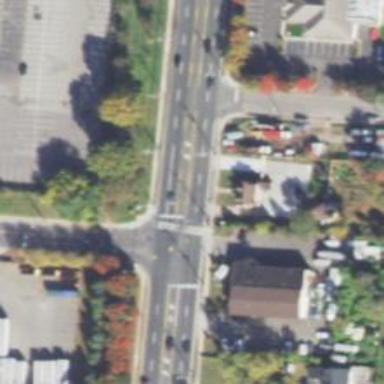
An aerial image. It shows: Unmarked crossing on the road.